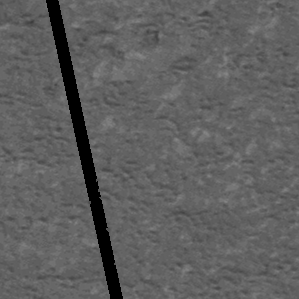
Label: frost